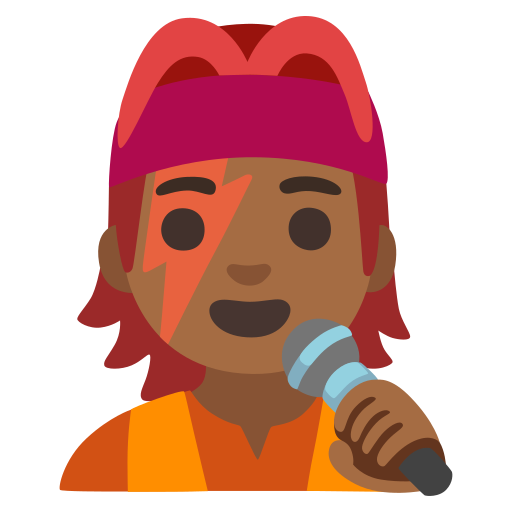
Emoji: 🧑🏾‍🎤